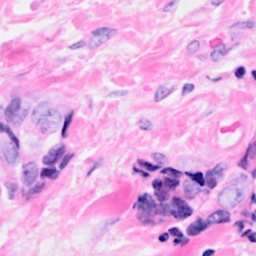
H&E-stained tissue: Breast